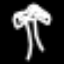
Label: palm tree